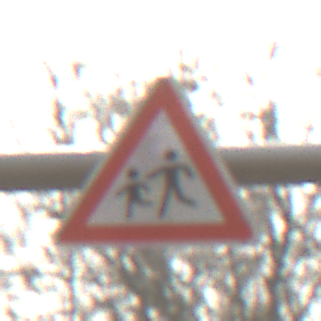
Verkehrszeichen: KinderRechts
Umgebung: Outdoor, Nature
Tageszeit: MorningAfternoon
Wetter: PartlyCloudy
Licht: Natural
Jahreszeit: Winter
Kontrast: MediumContrast